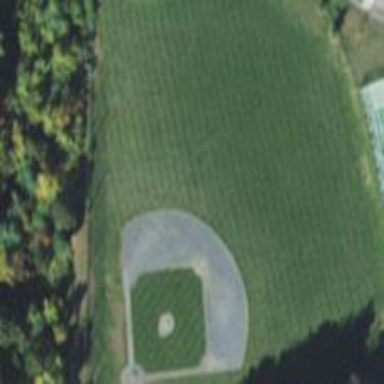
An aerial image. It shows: Baseball pitch for leisure and sports activities.